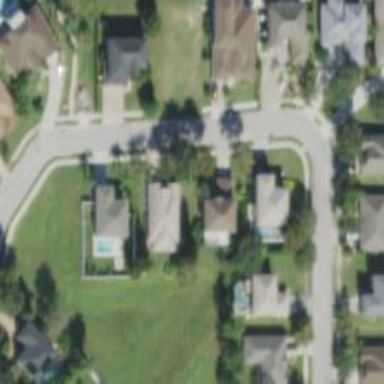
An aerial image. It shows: Residential road with sidewalk on the left side.